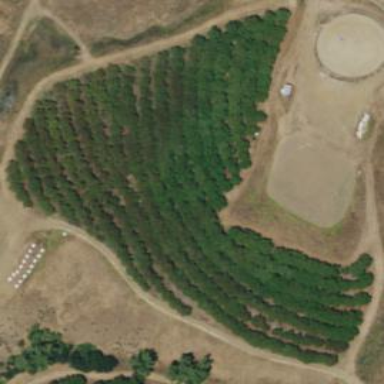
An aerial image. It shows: Orchard.